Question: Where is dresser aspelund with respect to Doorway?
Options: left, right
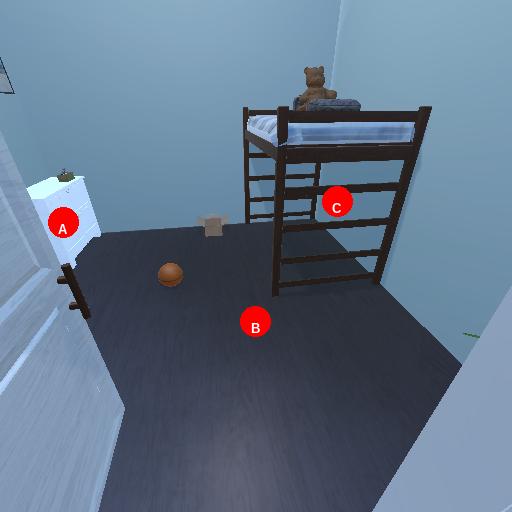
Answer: left